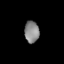
Tissue: lung
Cell type: Endothelial cells
Senescence score: 0.596
Nuclear area (px): 309
Mean DAPI intensity: 135.298